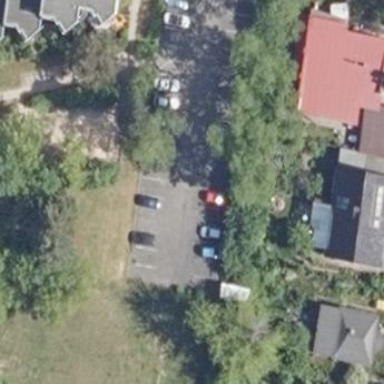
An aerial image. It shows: Street side parking area.